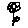
Label: flower